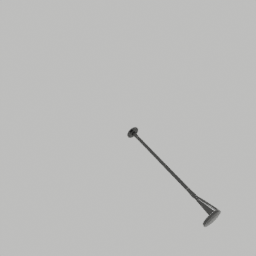
Label: lighting